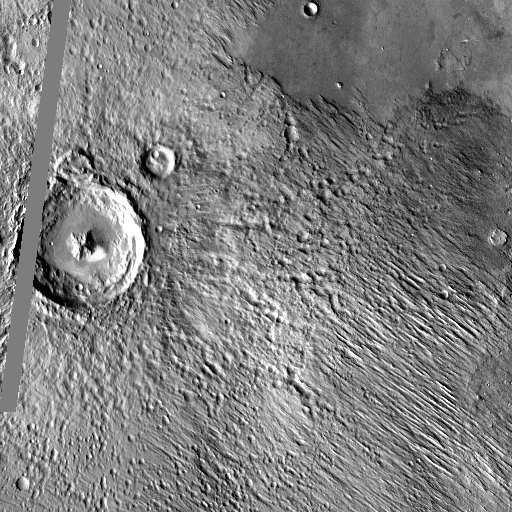
Crater classes present: Background, Other, Layered, Secondary